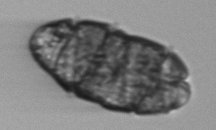
Label: Margalefidinium